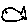
Label: fish